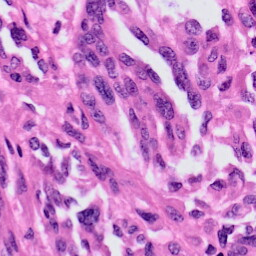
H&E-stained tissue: Skin